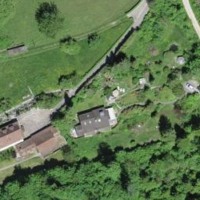
EUNIS habitat code: 41
Species observed at this site:
Prunella vulgaris
Euonymus europaeus
Lathyrus pratensis